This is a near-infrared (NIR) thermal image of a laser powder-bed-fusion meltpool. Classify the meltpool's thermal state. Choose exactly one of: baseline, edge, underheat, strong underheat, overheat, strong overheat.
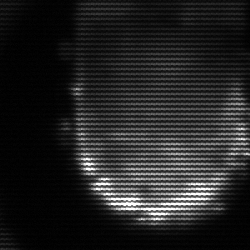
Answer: baseline